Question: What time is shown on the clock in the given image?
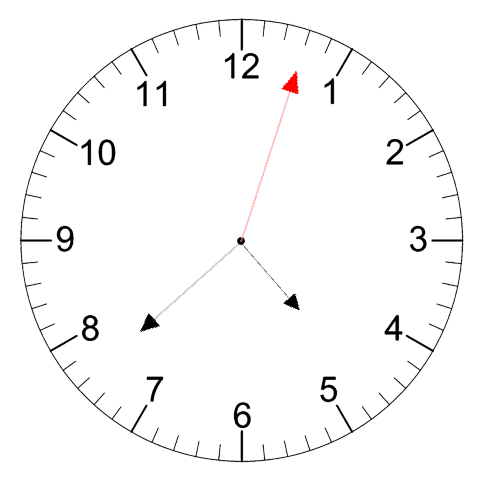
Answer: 04:38:03